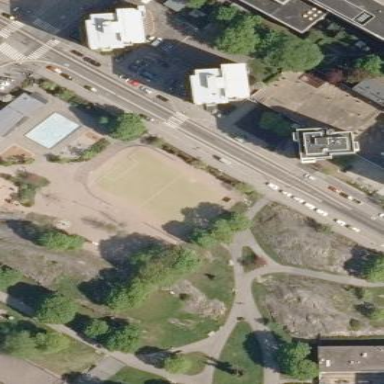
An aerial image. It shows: Pitch area designated for sports like soccer and ice skating.